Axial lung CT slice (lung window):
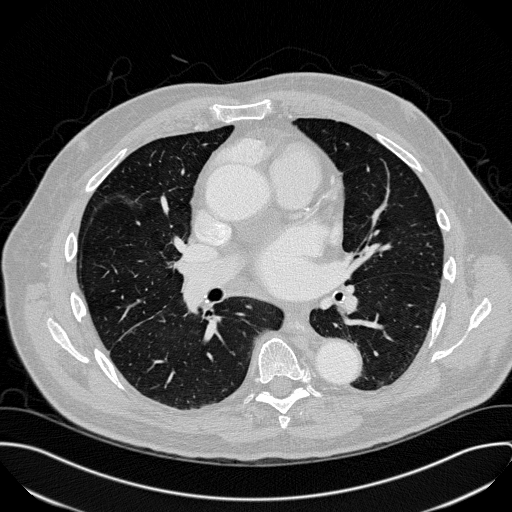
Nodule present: no